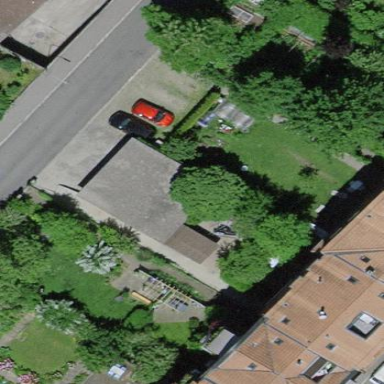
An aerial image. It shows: Group of garages.